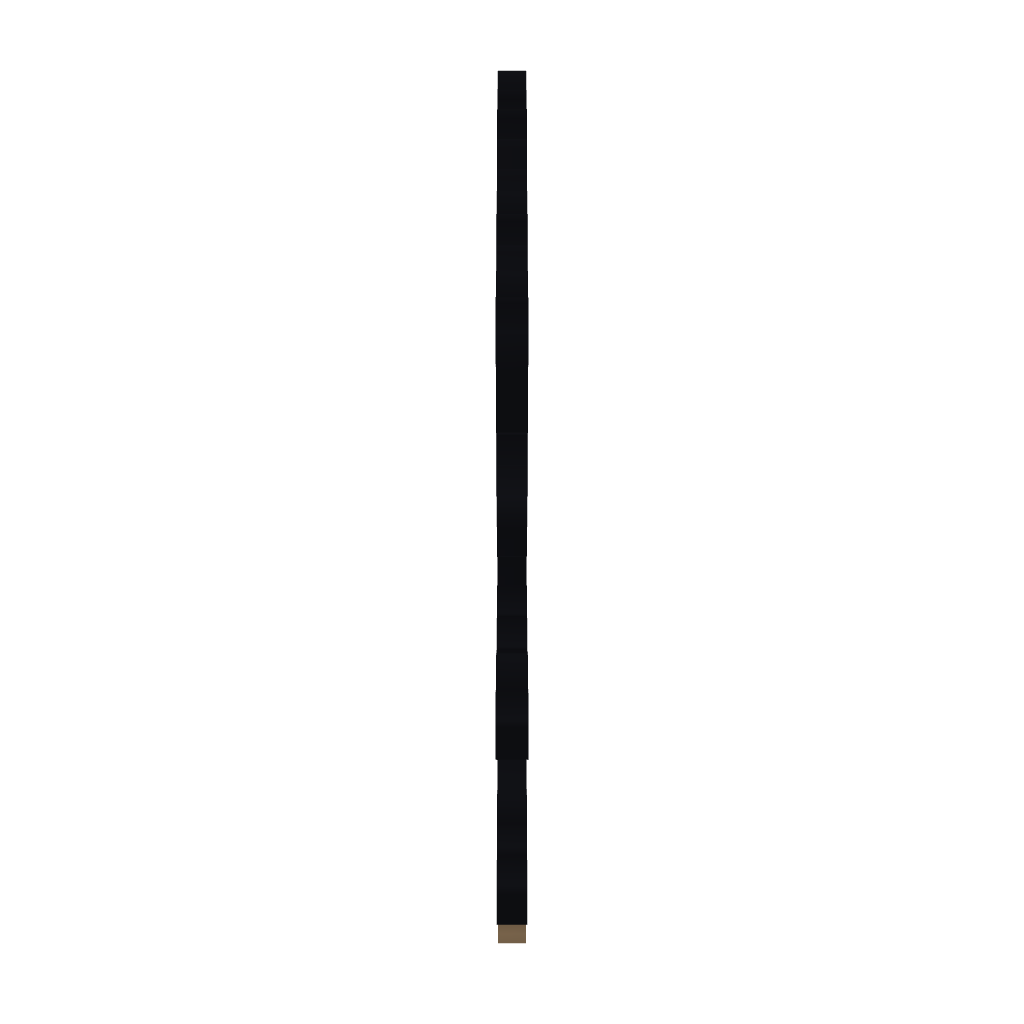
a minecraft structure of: Kermit